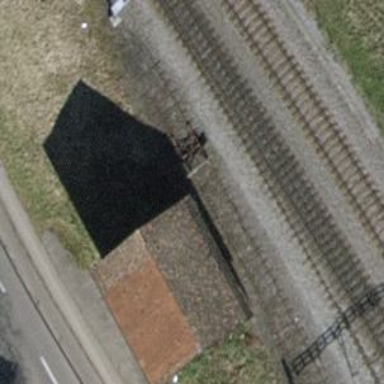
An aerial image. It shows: Railway buffer stop.